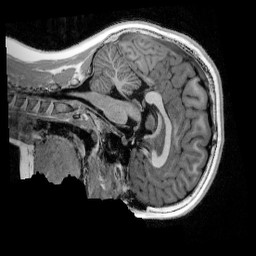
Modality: UNIT1_denoised
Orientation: sagittal
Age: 9
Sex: male
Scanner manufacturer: siemens
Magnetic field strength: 3 T
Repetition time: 4 s
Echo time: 0.00303 s